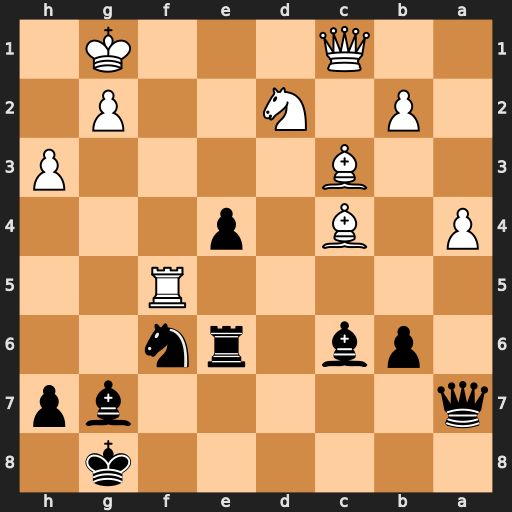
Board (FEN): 6k1/q5bp/1pb1rn2/5R2/P1B1p3/2B4P/1P1N2P1/2Q3K1
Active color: b
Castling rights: -
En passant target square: -
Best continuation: b5+ Kh1 bxc4